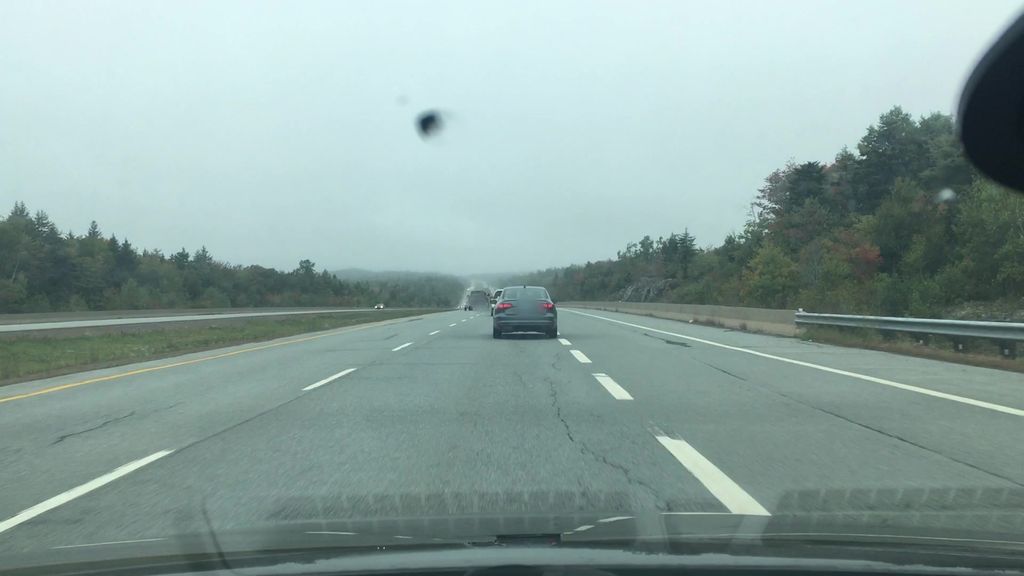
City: halifax